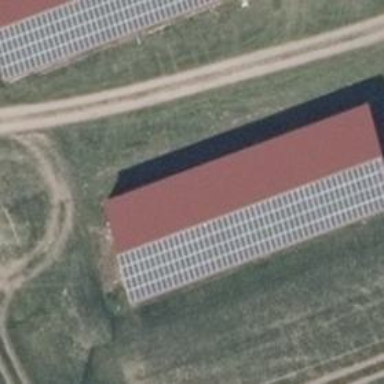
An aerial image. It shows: Small solar photovoltaic panel used as generator to produce electricity.